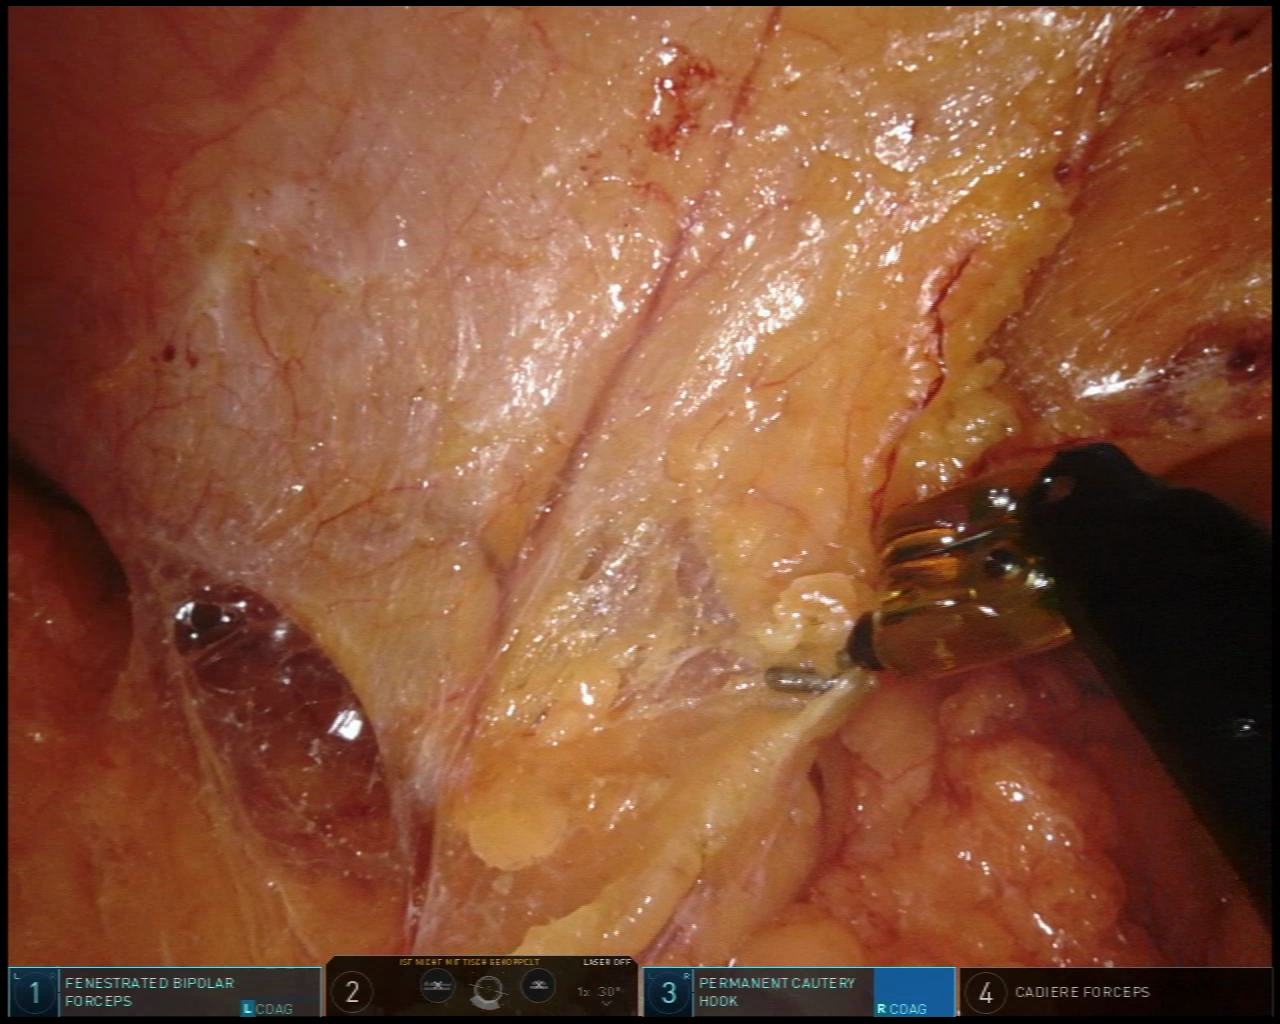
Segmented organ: abdominal_wall
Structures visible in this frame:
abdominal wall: yes
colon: no
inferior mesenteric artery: no
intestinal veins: no
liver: no
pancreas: no
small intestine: no
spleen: no
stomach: no
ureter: no
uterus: no
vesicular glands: no